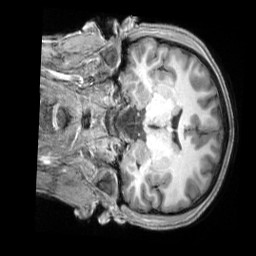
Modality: T1w
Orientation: coronal
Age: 20
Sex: male
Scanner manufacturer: siemens
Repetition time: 2.3 s
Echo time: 0.00229 s